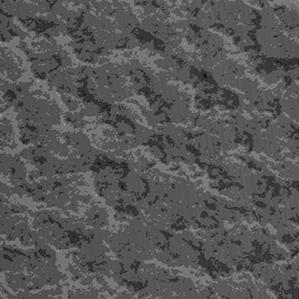
Label: frost